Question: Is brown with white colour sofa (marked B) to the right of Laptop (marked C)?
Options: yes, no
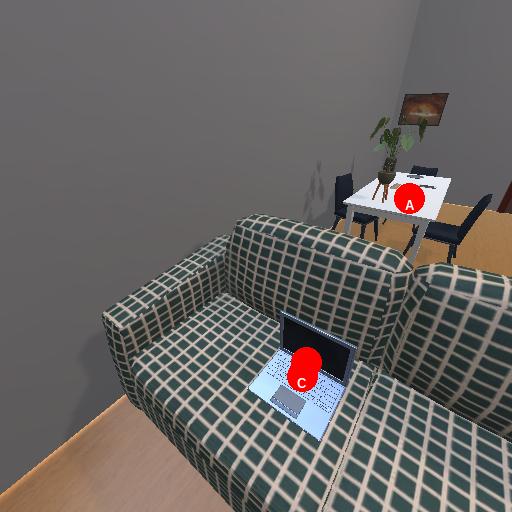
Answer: yes